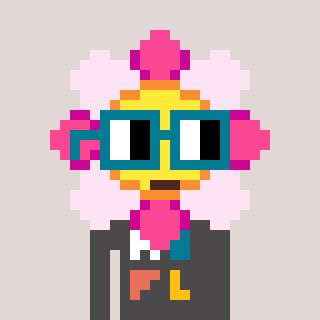
a pixel art character with square dark green glasses, a flower-shaped head and a grayscale-colored body on a warm background